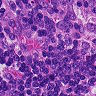
Metastatic tissue present: no